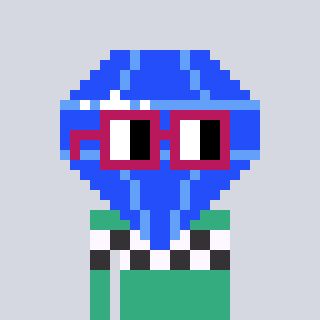
a pixel art character with square dark red glasses, a blue diamond-shaped head and a teal-colored body on a cool background